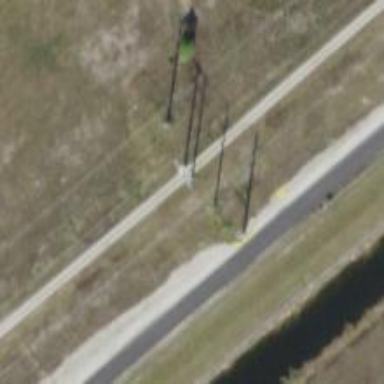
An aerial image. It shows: Power pole.